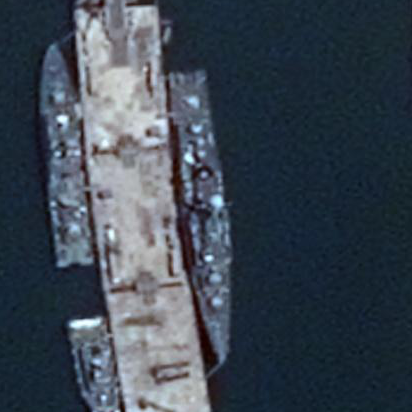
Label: cruiser